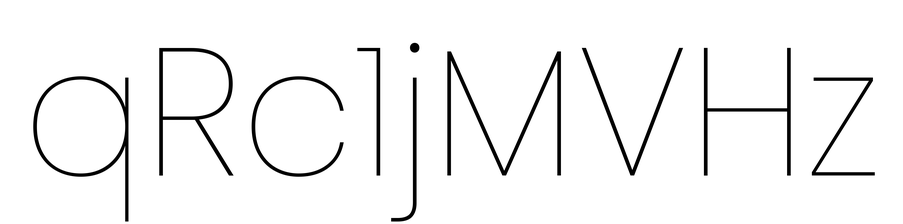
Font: Poppins-Thin